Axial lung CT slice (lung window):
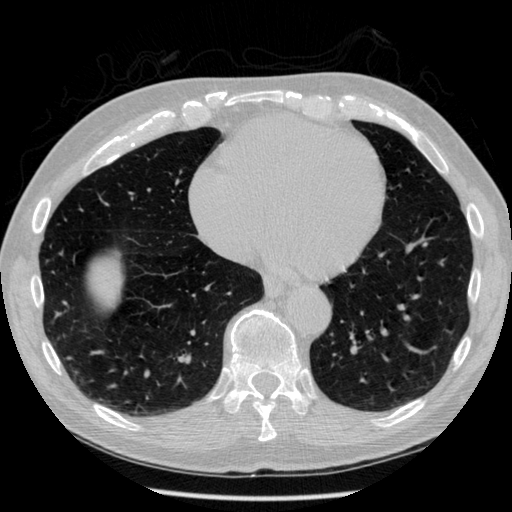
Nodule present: no